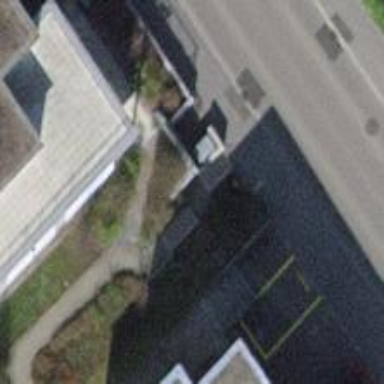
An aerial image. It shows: Set of steps on the road.